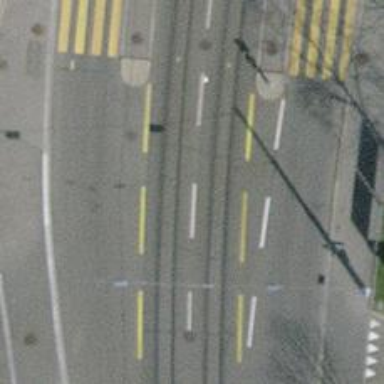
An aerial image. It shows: Secondary road with asphalt surface. There is separate sidewalk along the road with embedded tram rails.